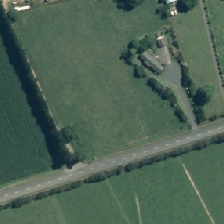
Land cover: shortrotation_cropland